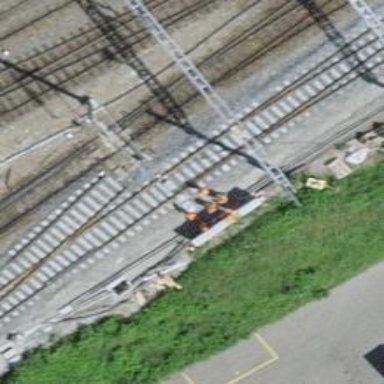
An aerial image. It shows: Railway switch.